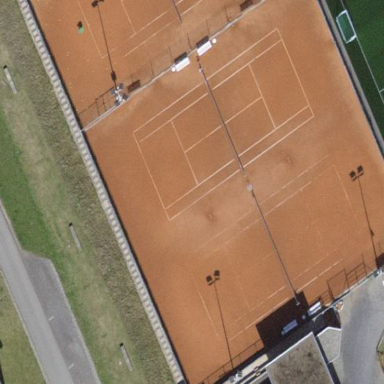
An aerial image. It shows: Tennis court.